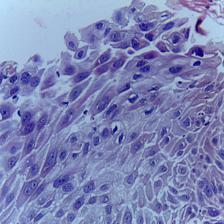
Diagnosis: OSCC